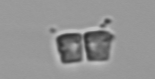
Label: Bacillariophyceae_morphotype1